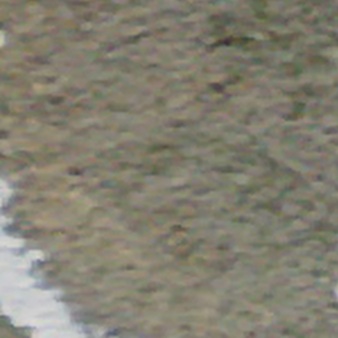
Label: other